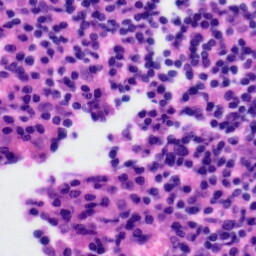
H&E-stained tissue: Tonsil